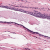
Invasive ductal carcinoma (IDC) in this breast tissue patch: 0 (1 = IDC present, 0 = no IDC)